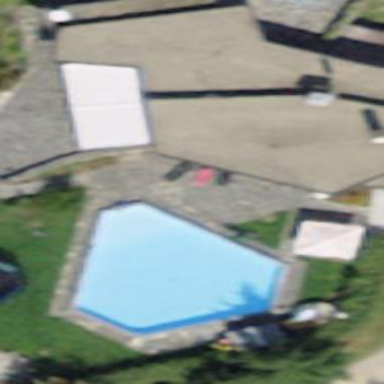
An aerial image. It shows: Swimming pool located in leisure land.